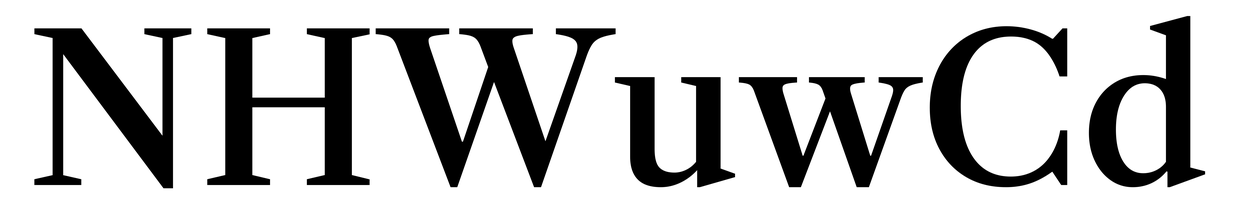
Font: LibreCaslonText_Medium